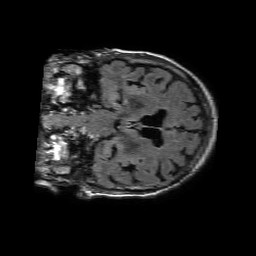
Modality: FLAIR
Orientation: coronal
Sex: female
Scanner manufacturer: philips
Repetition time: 11 s
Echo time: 0.125 s